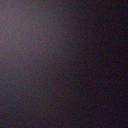
Screen state: off